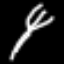
Label: fork